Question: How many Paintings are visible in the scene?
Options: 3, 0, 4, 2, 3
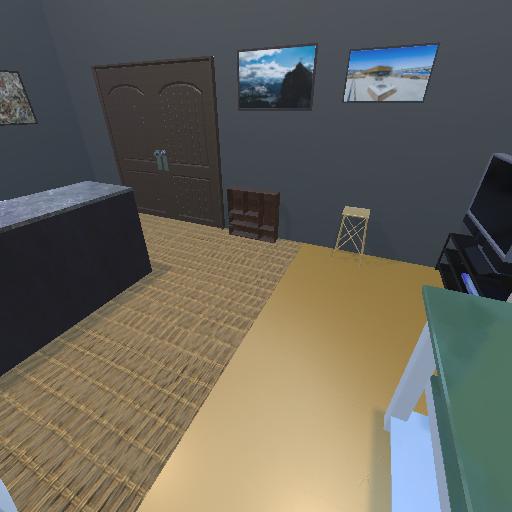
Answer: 3